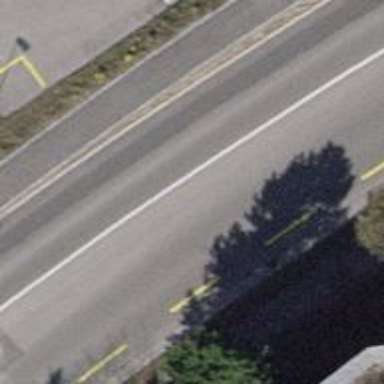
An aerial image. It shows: Secondary road with asphalt surface. It has designated cycle lane on the left side.